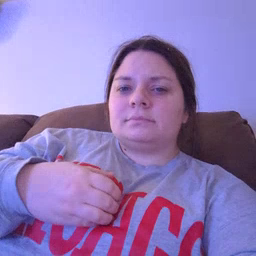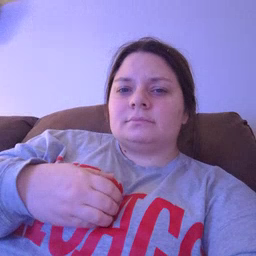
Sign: puzzle